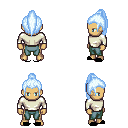
a pixel art fantasy rpg character, male body template, human, tanned skin, white long-sleeve shirt, teal pants, white cyan long topknot hairstyle, black slippers, four views (front, back, left, right), 2x2 character sprite sheet, small pixel art, hard edges, no anti-aliasing